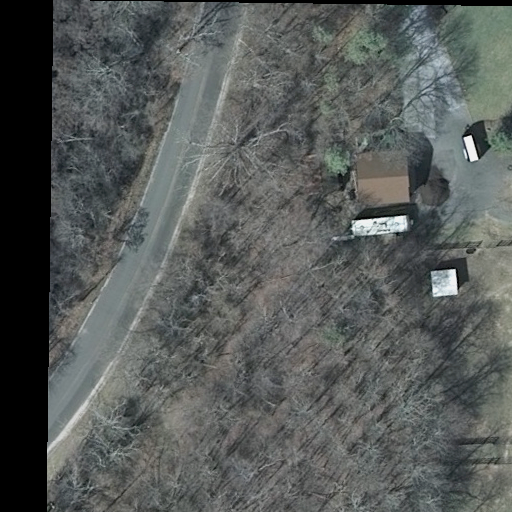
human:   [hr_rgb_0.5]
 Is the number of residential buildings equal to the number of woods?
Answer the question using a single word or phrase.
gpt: yes

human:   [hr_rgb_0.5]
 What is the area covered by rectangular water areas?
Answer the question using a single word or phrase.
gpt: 891m2

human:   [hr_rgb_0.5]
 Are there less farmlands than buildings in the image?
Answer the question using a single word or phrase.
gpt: yes

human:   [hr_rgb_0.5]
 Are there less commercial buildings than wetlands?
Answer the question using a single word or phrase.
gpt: yes

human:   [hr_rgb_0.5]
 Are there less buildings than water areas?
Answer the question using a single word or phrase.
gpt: no

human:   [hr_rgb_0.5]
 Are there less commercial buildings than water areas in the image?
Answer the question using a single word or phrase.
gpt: yes

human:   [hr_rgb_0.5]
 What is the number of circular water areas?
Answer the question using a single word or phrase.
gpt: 0

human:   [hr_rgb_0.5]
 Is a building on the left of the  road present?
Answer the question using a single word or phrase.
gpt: no

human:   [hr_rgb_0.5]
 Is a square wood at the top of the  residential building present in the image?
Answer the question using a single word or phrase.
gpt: no

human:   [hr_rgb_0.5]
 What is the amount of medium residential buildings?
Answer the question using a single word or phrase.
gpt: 1

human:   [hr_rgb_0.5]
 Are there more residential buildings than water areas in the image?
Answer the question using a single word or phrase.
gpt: no

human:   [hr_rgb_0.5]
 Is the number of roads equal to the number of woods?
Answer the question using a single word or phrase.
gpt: yes

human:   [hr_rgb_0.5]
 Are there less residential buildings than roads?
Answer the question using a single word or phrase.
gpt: no

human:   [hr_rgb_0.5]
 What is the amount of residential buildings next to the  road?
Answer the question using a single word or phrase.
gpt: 1

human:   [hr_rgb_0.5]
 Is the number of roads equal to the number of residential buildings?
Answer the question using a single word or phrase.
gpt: yes

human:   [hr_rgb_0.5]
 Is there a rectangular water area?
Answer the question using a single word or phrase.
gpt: yes

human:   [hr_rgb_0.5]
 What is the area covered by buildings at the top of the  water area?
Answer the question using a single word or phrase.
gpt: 0m2

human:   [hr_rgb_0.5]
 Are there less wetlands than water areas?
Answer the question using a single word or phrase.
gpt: no

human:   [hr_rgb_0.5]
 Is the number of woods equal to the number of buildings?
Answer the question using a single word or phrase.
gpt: no

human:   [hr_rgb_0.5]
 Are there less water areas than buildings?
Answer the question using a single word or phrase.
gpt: yes

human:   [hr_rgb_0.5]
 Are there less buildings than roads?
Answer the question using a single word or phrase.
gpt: no

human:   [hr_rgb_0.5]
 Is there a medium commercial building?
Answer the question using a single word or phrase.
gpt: no

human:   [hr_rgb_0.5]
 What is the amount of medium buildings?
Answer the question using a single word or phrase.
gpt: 1

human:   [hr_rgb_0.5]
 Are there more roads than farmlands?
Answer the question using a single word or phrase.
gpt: no

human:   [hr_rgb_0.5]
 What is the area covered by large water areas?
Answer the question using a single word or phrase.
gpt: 891m2

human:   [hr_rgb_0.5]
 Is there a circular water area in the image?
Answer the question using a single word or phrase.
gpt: no

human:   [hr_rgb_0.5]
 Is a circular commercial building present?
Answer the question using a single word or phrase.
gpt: no

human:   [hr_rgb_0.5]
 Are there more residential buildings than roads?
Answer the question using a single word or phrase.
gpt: no

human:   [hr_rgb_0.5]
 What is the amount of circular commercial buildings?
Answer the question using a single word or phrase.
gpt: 0

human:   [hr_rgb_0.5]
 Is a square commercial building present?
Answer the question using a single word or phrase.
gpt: no

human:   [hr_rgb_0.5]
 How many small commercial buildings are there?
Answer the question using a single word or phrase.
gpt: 0

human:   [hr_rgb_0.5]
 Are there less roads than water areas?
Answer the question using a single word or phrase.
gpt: no

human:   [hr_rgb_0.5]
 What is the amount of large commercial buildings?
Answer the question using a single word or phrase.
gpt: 0

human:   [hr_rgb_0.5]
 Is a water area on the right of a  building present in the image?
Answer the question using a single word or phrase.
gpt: no

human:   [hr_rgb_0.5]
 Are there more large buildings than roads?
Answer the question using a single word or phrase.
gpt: no

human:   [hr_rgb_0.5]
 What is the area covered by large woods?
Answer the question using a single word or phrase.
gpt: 10641m2